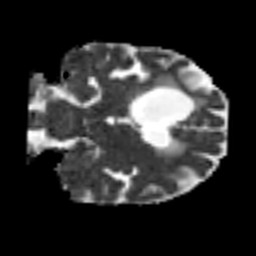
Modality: MD
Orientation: coronal
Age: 54
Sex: female
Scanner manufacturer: siemens
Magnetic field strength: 3 T
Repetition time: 7.3 s
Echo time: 0.087 s